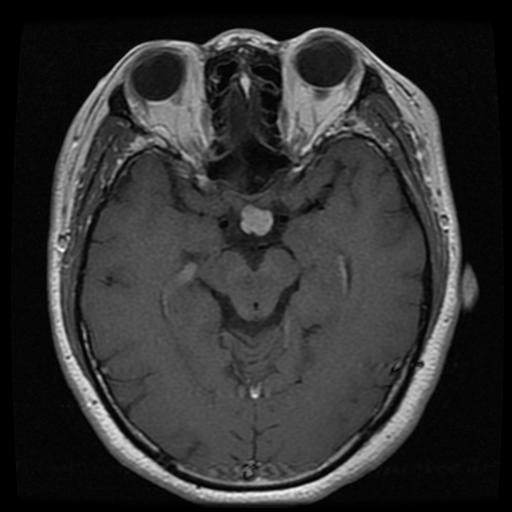
Label: pituitary